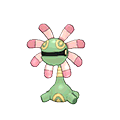
Pok\u00e9mon: cradily